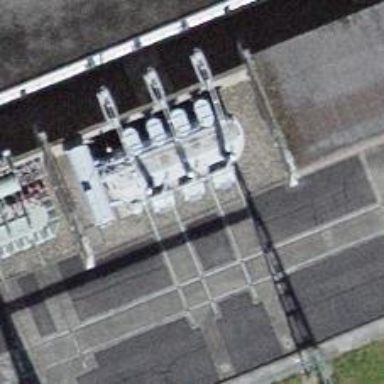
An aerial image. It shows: Outdoor transformer.